Interaction volume radius: 5 \u00c5
Interaction volume height: 45 \u00c5
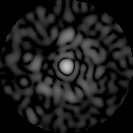
Disorder parameter: 0.8714